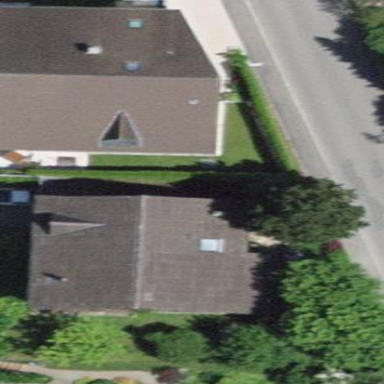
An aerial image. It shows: Residential building.